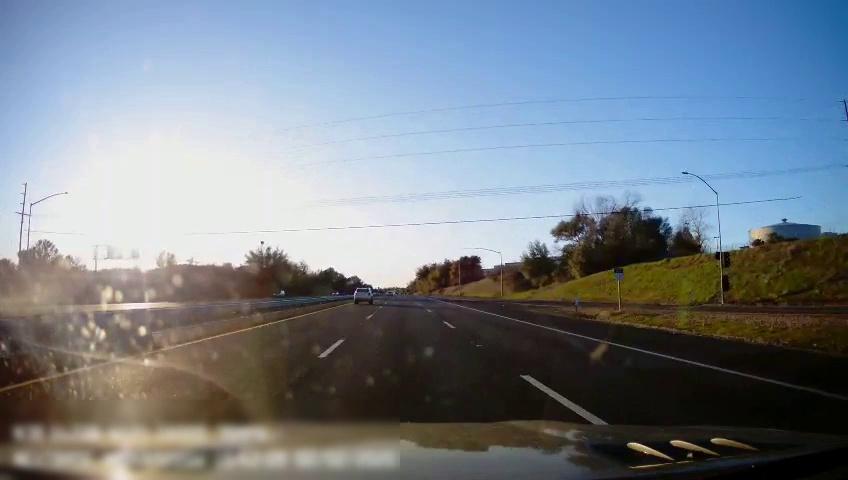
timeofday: Day
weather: Cloudy
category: Drivable Space
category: Drivable Space
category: Vehicles | SUV
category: Lanes | Alternate Lane
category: Lanes | Current Lane
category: Lanes | Current Lane
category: Lanes | Alternate Lane
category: Traffic | Lights
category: Traffic | Lights
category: Traffic | Signs
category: Traffic | Signs